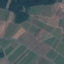
Land use / land cover: PermanentCrop